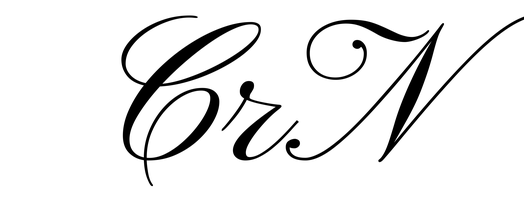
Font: PinyonScript-Regular